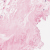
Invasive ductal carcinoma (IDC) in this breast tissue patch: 0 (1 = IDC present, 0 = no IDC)